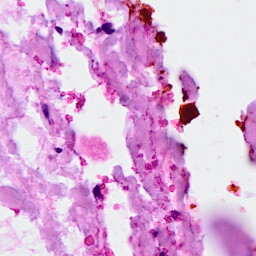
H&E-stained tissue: Breast